Question: The code below creates a single QListView with model. Clicking its item deletes it from the model. But 'QListView' still reports that the number of model's items remains unchanged (like there were no items deleted). Is there any way to fix it?

'''
class Model(QtCore.QAbstractListModel):
def __init__(self):
QtCore.QAbstractListModel.__init__(self)
self.items=[]
self.modelDict={}
def rowCount(self, parent=QtCore.QModelIndex()):
return len(self.modelDict)
def data(self, index, role):
if not index.isValid():
return QtCore.QVariant()
if not (0 <= index.row() < len(self.items)):
return QtCore.QVariant()
if not index.isValid():
return QtCore.QVariant()
if role==QtCore.Qt.ItemDataRole:
key=str(index.data().toString())
returnedValue=self.modelDict.get(key)
return QtCore.QVariant(returnedValue)
elif role==QtCore.Qt.DisplayRole:
row=index.row()
itemTitle=self.items[row]
return QtCore.QVariant(itemTitle)
def addItems(self):
for key in self.modelDict:
index=QtCore.QModelIndex()
self.beginInsertRows(index, 0, 0)
self.items.append(key)
inst=self.modelDict.get(key)
self.setData(index, QtCore.QVariant(inst), QtCore.Qt.DisplayRole)
self.endInsertRows()
def removeByIndex(self, index):
if not index.isValid(): return
row=index.row()
self.beginRemoveRows(QtCore.QModelIndex(), row, 0)
self.items=self.items[:row]+self.items[row+1:]
self.endRemoveRows()
class ListView(QtGui.QListView):
def __init__(self):
super(ListView, self).__init__()
self.model= Model()
self.model.modelDict=elements
self.model.addItems()
self.setModel(self.model)
self.clicked.connect(self.itemClicked)
self.show()
def itemClicked(self, index):
print 'NUMBER OF ITEMS BEFORE DELETE: %s'%self.model.rowCount()
self.model.removeByIndex(index)
print 'NUMBER OF ITEMS AFTER DELETE: %s'%self.model.rowCount()
window=ListView()
sys.exit(app.exec_())
'''
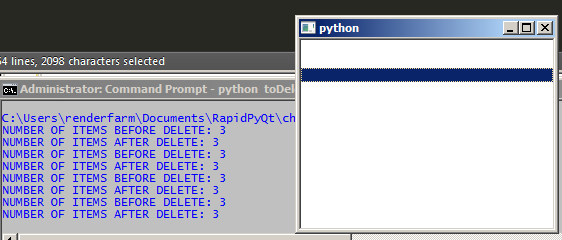
Answer: Fully working example on how to delete items from model.
'''
import os,sys
from PyQt4 import QtCore, QtGui
app=QtGui.QApplication(sys.argv)
elements={'Animals':{1:'Bison',2:'Panther',3:'Elephant'},'Birds':{1:'Duck',2:'Hawk',3:'Pigeon'},'Fish':{1:'Shark',2:'Salmon',3:'Piranha'}}
class Model(QtCore.QAbstractListModel):
def __init__(self):
QtCore.QAbstractListModel.__init__(self)
self.items=[]
self.modelDict={}
def rowCount(self, parent=QtCore.QModelIndex()):
return len(self.items)
def data(self, index, role):
if not index.isValid():
return QtCore.QVariant()
if not (0 <= index.row() < len(self.items)):
return QtCore.QVariant()
if not index.isValid():
return QtCore.QVariant()
if role==QtCore.Qt.ItemDataRole:
key=str(index.data().toString())
returnedValue=self.modelDict.get(key)
return QtCore.QVariant(returnedValue)
elif role==QtCore.Qt.DisplayRole:
row=index.row()
itemTitle=self.items[row]
return QtCore.QVariant(itemTitle)
def addItems(self):
for key in self.modelDict:
index=QtCore.QModelIndex()
self.beginInsertRows(index, 0, 0)
self.items.append(key)
inst=self.modelDict.get(key)
self.setData(index, QtCore.QVariant(inst), QtCore.Qt.DisplayRole)
self.endInsertRows()
def removeByIndex(self, index):
if not index.isValid(): return
row=index.row()
self.beginRemoveRows(QtCore.QModelIndex(), row, 0)
self.items=self.items[:row]+self.items[row+1:]
key=str(index.data().toString())
if self.modelDict.get(key): self.modelDict.pop(key,None)
self.endRemoveRows()
class ListView(QtGui.QListView):
def __init__(self):
super(ListView, self).__init__()
self.model= Model()
self.model.modelDict=elements
self.model.addItems()
self.setModel(self.model)
self.clicked.connect(self.itemClicked)
self.show()
def itemClicked(self, index):
print 'NUMBER OF ITEMS BEFORE DELETE: %s'%self.model.rowCount()
self.model.removeByIndex(index)
print 'NUMBER OF ITEMS AFTER DELETE: %s'%self.model.rowCount()
window=ListView()
sys.exit(app.exec_())
'''